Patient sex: M
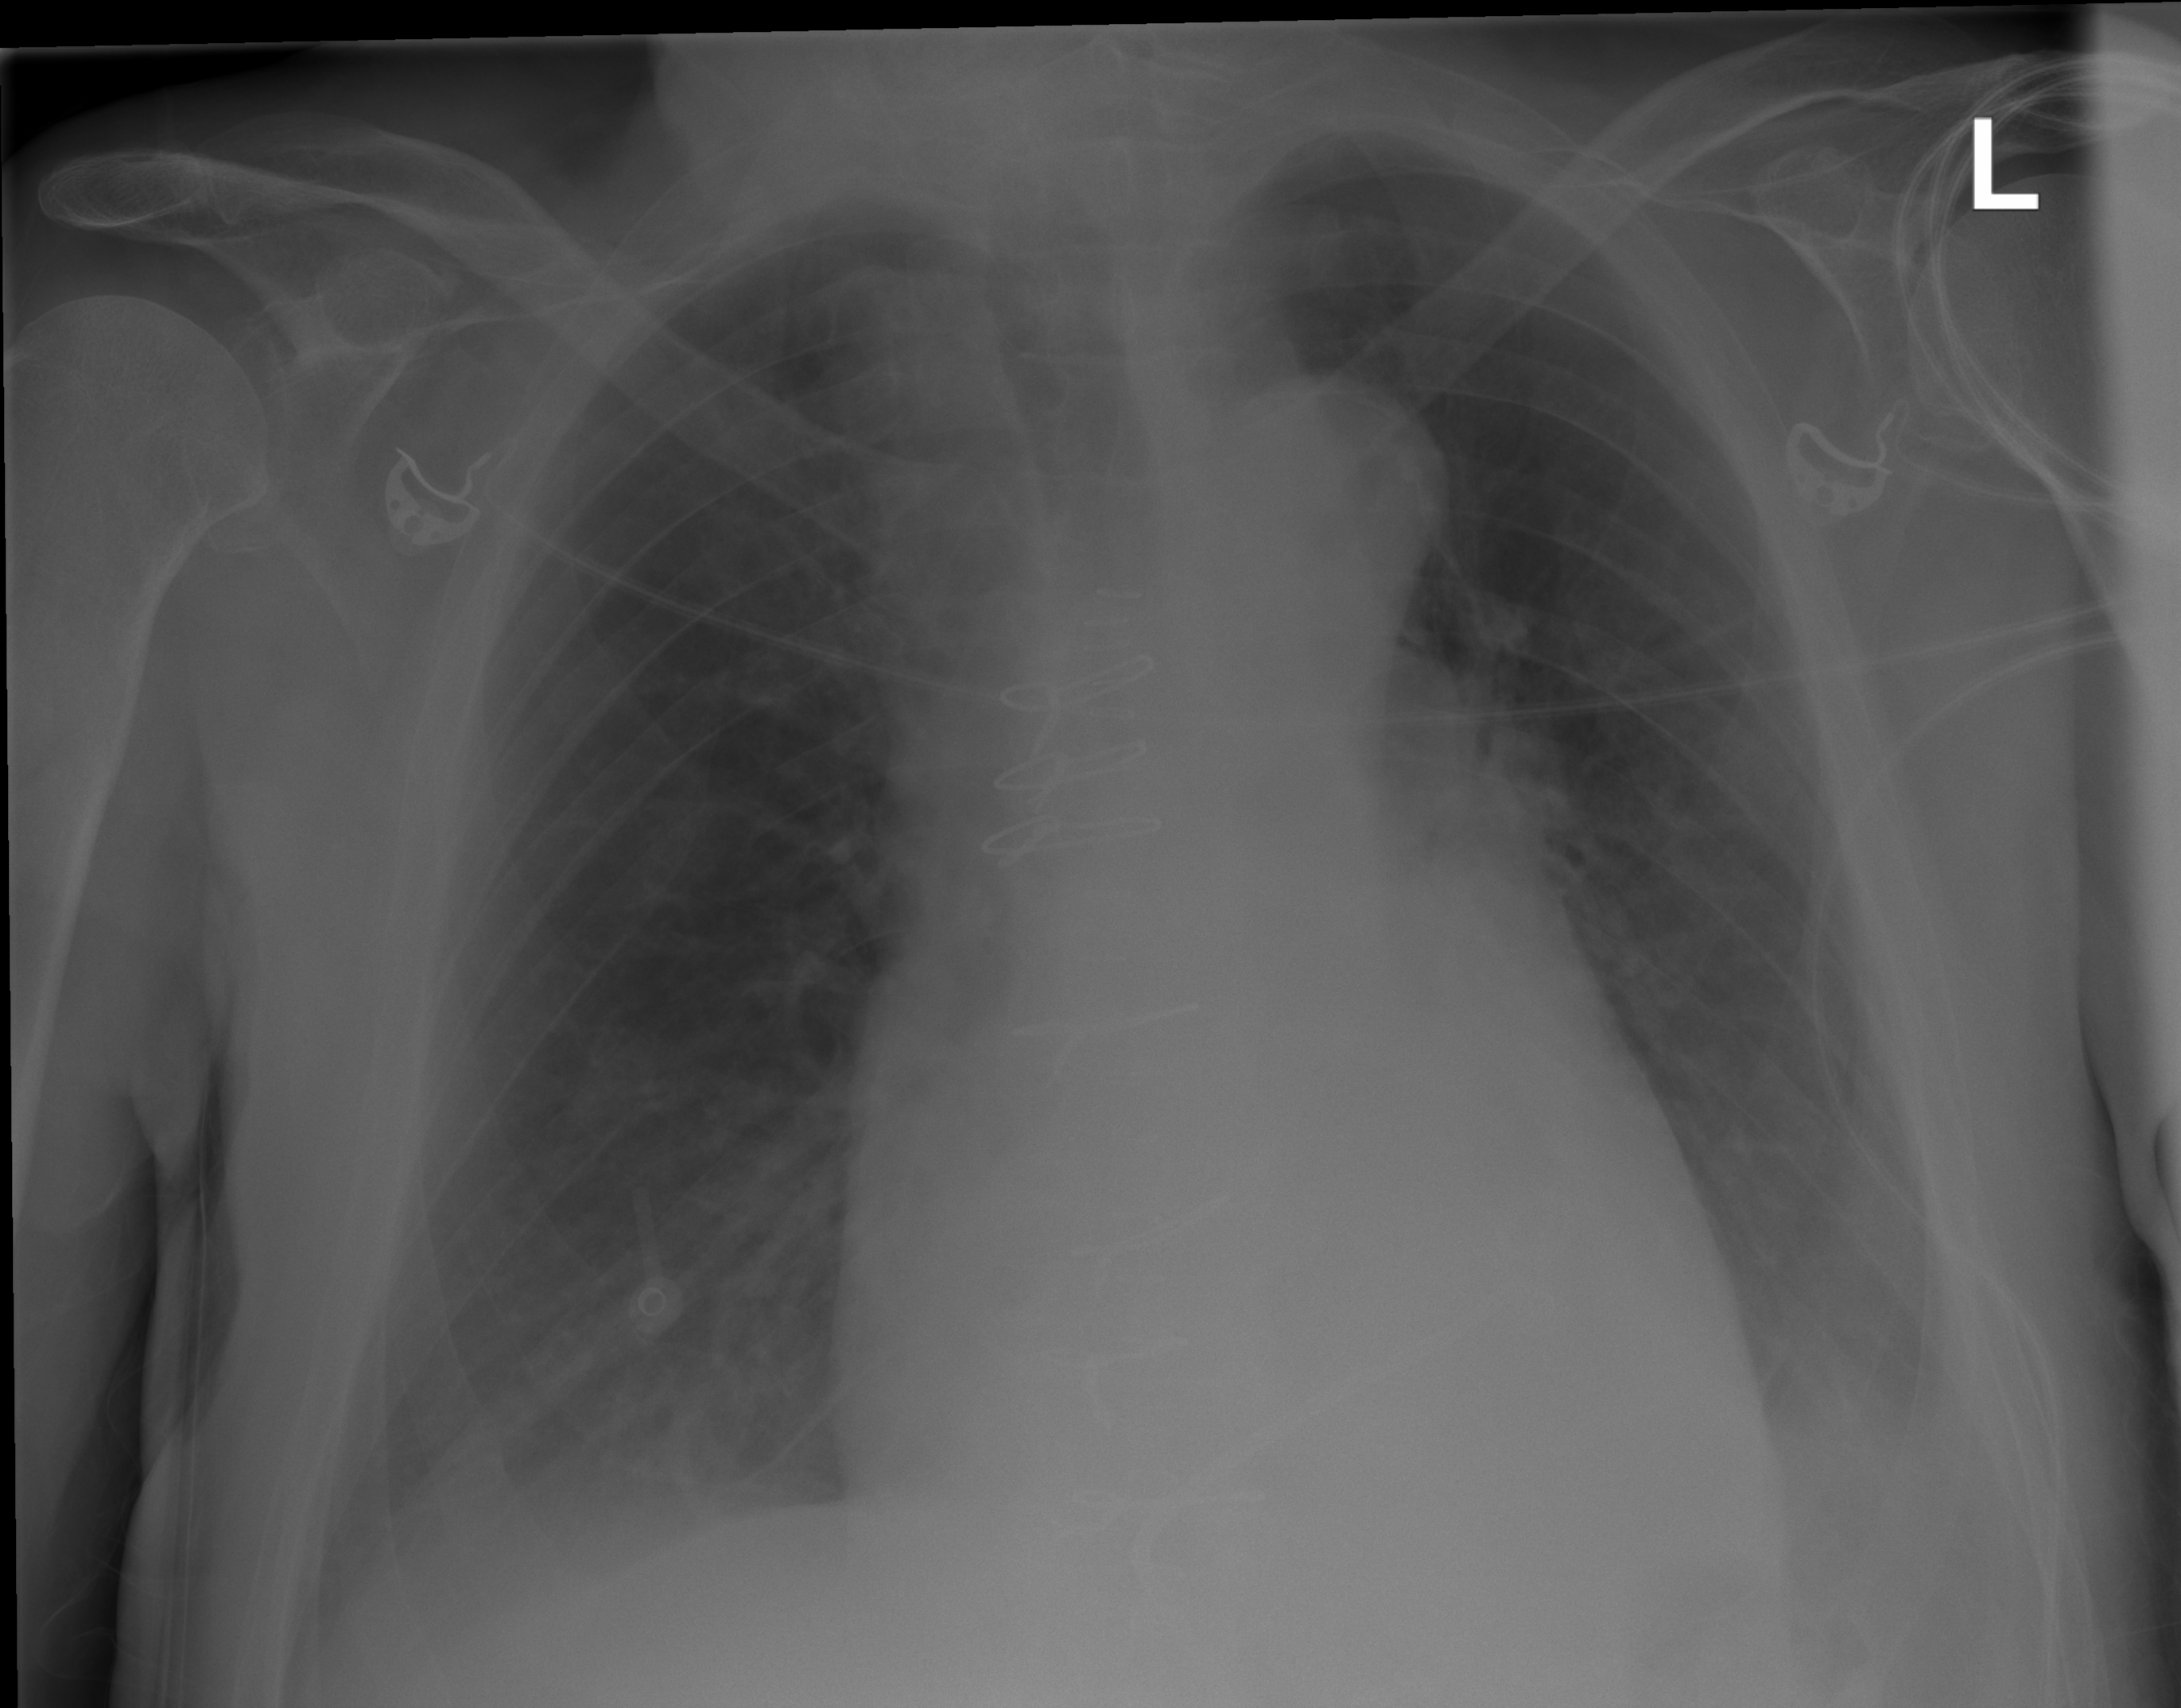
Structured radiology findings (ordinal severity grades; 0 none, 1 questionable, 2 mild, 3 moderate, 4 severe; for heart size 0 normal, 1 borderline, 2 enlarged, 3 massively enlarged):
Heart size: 2
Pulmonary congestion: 0
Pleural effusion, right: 2
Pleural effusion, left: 2
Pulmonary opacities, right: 1
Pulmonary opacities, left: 0
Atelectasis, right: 2
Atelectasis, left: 2